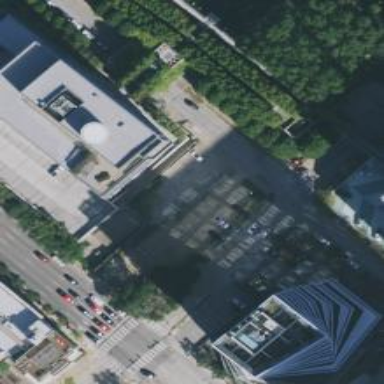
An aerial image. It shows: Office building.